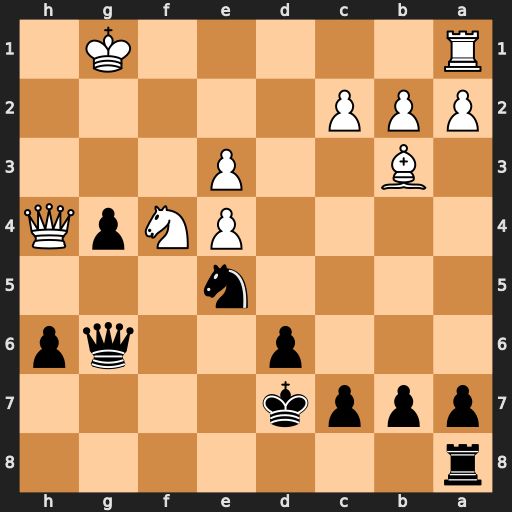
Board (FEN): r7/pppk4/3p2qp/4n3/4PNpQ/1B2P3/PPP5/R5K1
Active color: b
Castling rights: -
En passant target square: -
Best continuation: Nf3+ Kf2 Nxh4